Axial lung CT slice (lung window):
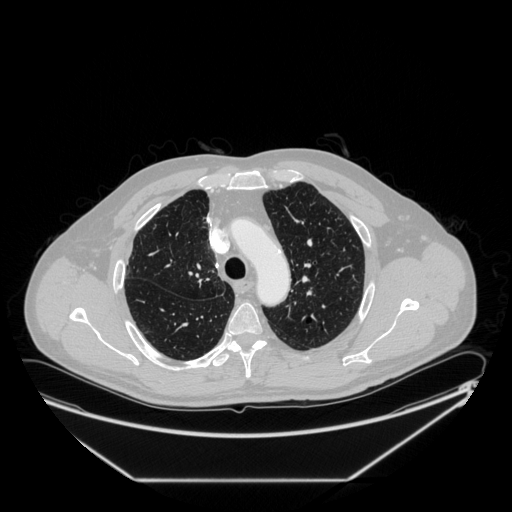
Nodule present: no